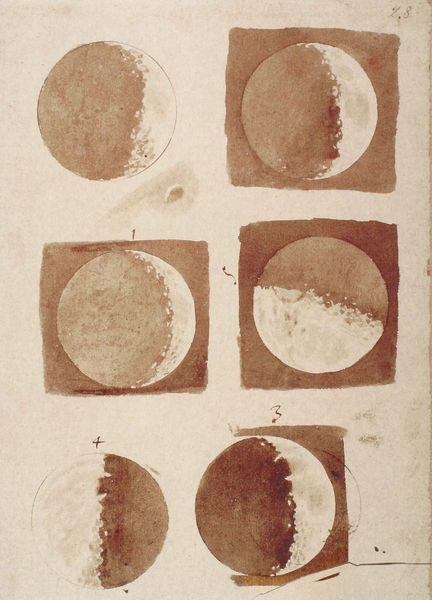
Titel: Mondphasen
Künstler: Galileo Galilei
Institution: Florenz, Biblioteca Nationale Centrale
Schlagwörter: schatten, braun, licht, skizze, beige, sonne, studie, zahlen, mond, kugel, sechs, skizzen, planet, zeichnungen, 3, 4, 1, 2.8, 2,8